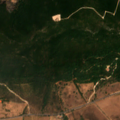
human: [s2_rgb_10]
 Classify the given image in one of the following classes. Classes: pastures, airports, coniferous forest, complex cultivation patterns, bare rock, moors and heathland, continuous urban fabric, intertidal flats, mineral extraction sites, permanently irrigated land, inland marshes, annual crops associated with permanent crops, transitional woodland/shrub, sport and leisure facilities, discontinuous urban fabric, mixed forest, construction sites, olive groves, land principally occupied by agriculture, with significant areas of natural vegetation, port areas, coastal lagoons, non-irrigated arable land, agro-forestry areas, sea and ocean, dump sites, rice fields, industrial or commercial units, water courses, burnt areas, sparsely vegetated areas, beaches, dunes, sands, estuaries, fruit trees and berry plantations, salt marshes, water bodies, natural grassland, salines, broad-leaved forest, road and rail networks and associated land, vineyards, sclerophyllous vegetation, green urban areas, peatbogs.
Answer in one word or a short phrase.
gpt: non-irrigated arable land, vineyards, olive groves, mixed forest, sclerophyllous vegetation, transitional woodland/shrub